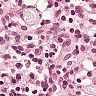
Metastatic tissue present: no